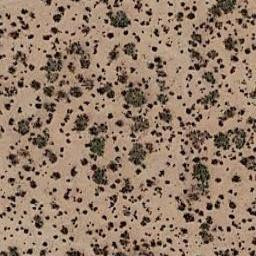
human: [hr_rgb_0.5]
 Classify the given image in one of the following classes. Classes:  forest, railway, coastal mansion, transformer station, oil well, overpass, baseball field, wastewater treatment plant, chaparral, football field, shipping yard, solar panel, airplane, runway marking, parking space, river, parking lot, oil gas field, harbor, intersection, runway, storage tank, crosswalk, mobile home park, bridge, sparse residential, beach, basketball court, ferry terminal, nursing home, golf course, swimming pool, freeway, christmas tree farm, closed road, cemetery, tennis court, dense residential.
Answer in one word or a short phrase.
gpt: chaparral